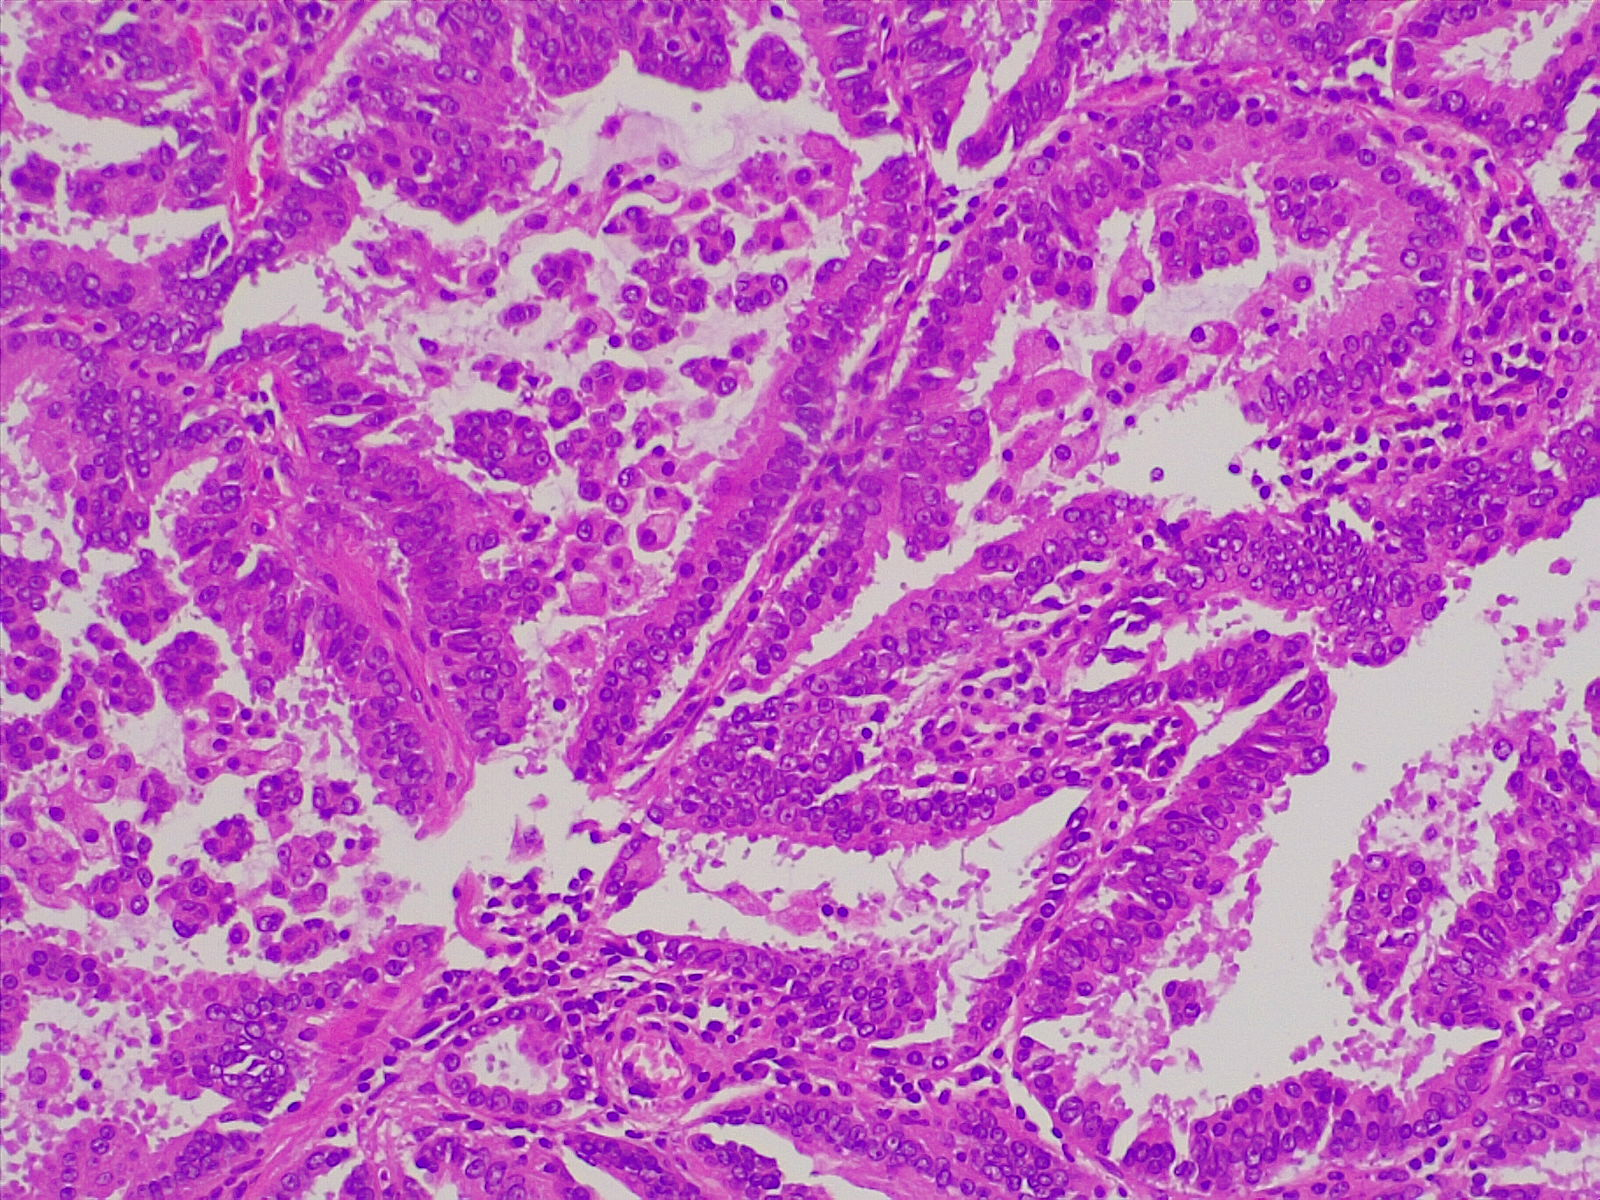
Label: lung adenocarcinoma, well differentiated